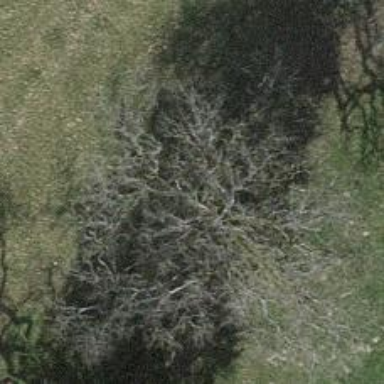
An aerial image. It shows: Beautiful tree in nature.